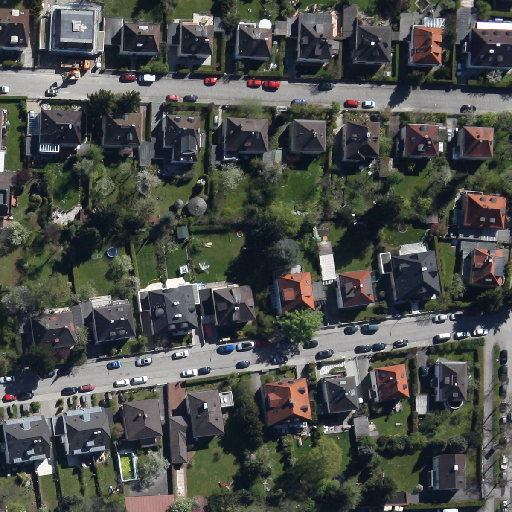
Referring expression: vehicle in the parking area